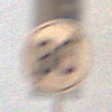
Verkehrszeichen: EndeGeschwindigkeit80
Umgebung: Outdoor, Urban
Tageszeit: Night
Wetter: Overcast
Licht: Artificial
Jahreszeit: Winter
Kontrast: MediumContrast